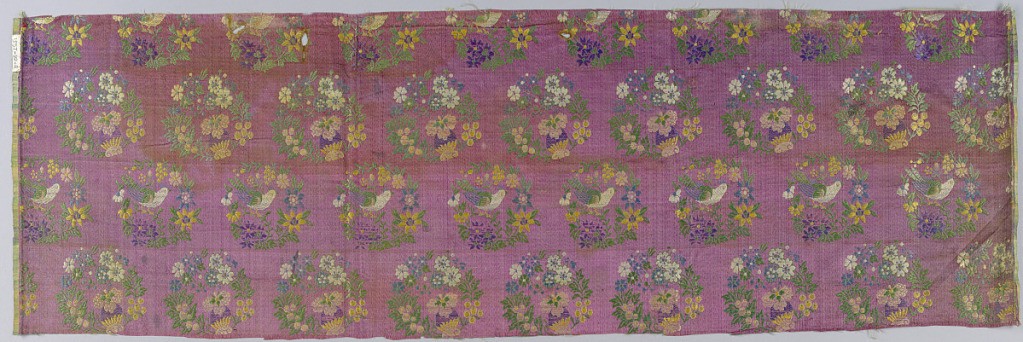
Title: Textile
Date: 19th century
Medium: silk Technique: brocade
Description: Small circular floral medallions in brightly-colored weft floats are closely set in staggered rows on faded cerise satin ground. Alternate rows have a crested bird.